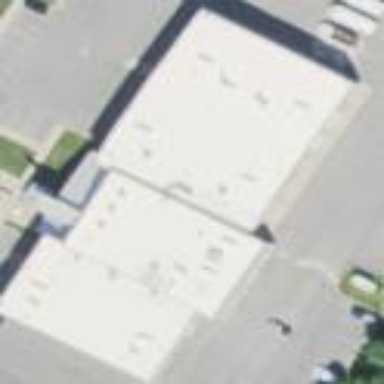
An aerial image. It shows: Transportation building.